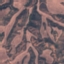
Land use / land cover: HerbaceousVegetation